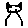
Label: cat